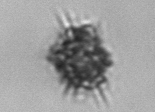
Label: Dictyocha